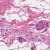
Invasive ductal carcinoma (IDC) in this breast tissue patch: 0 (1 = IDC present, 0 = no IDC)